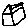
Label: house